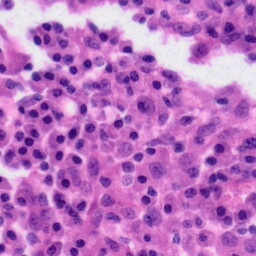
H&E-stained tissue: Tonsil